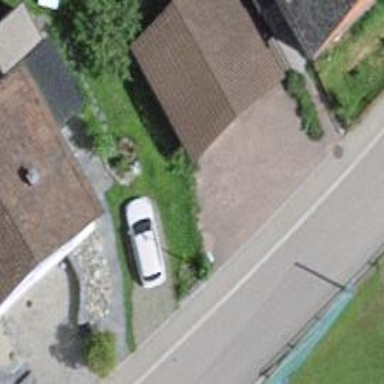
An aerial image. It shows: Garage.